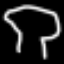
Label: mushroom